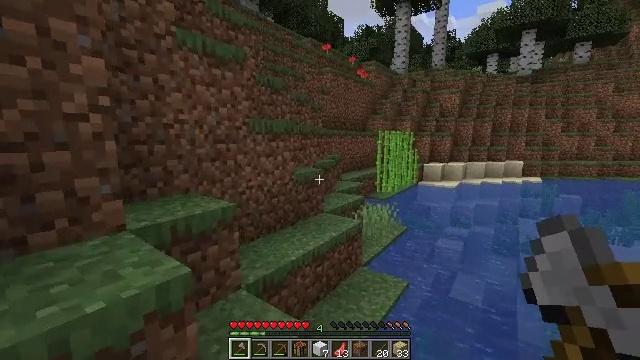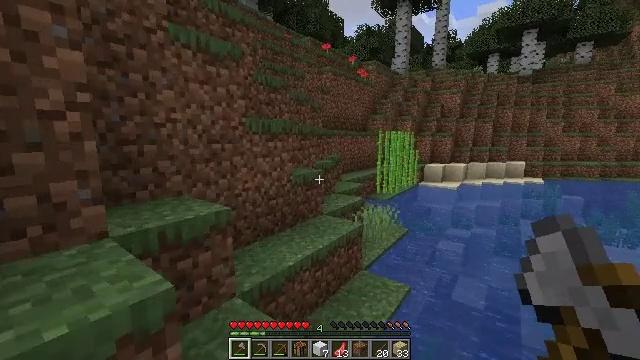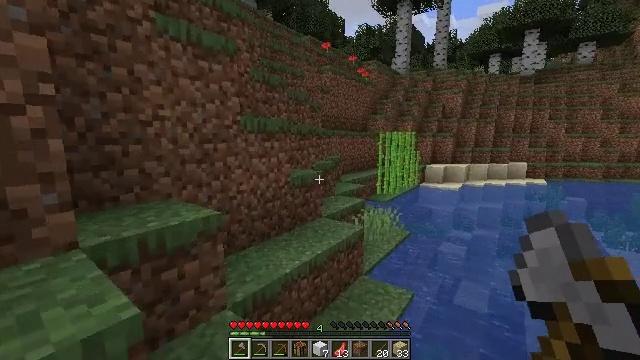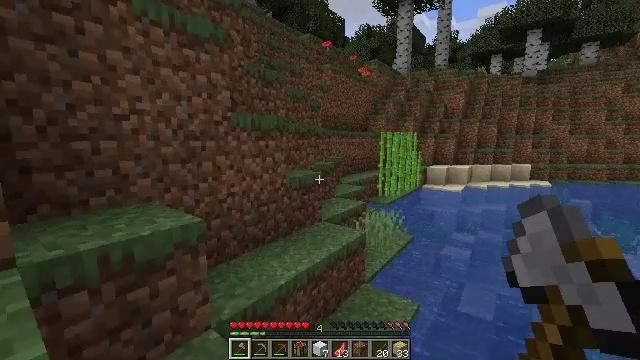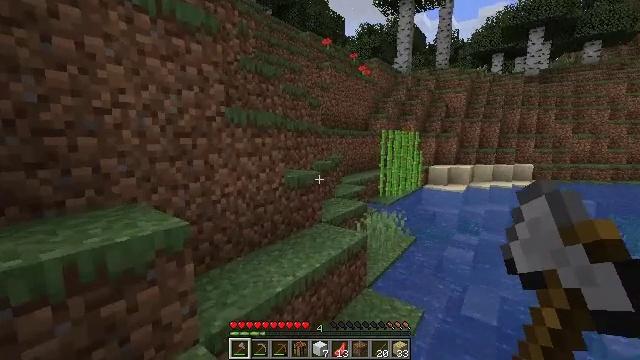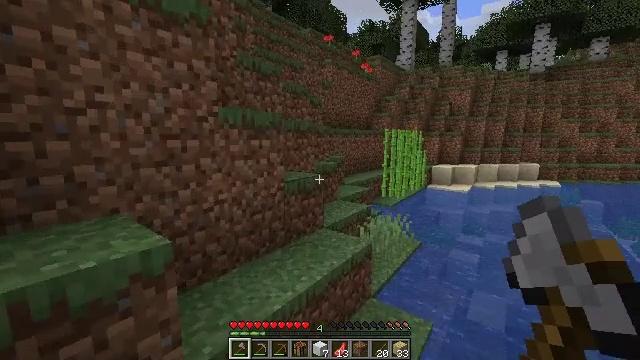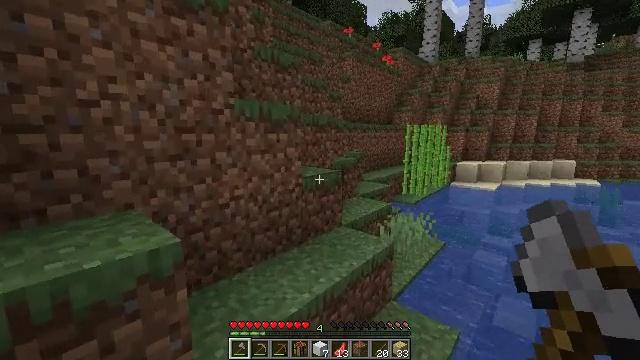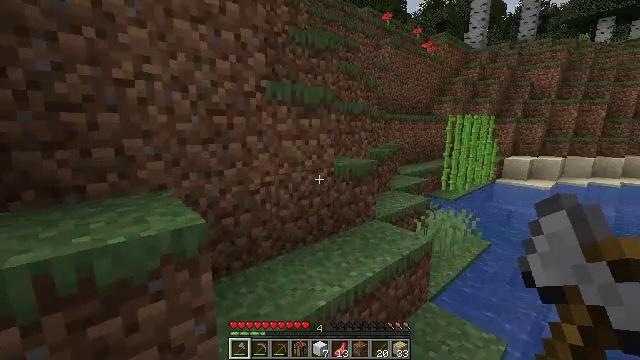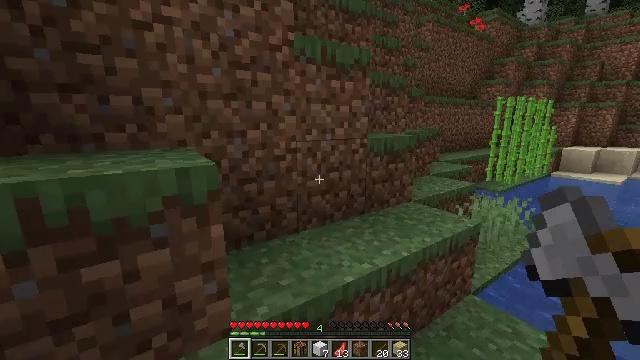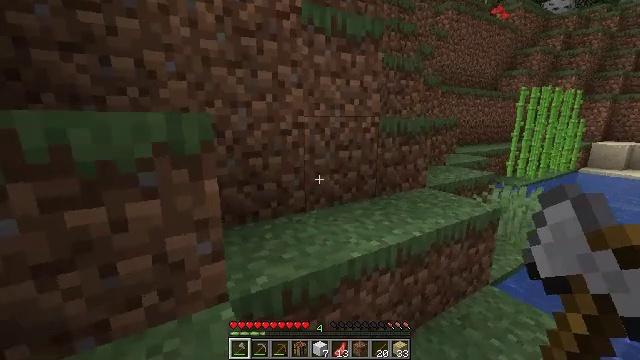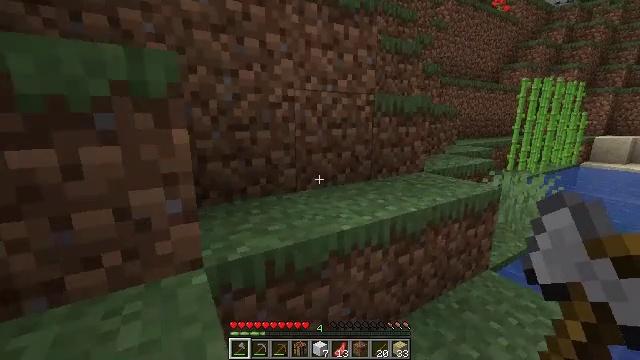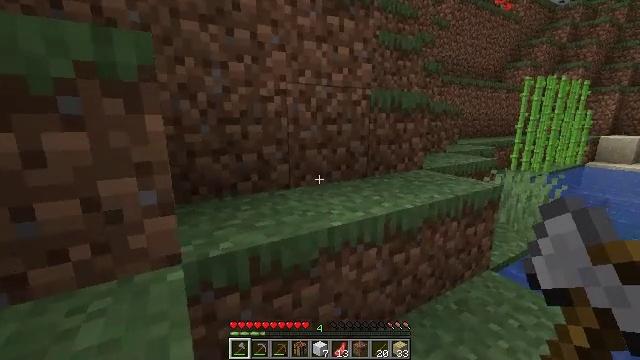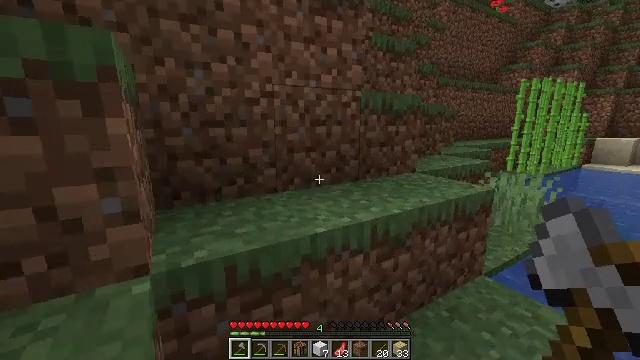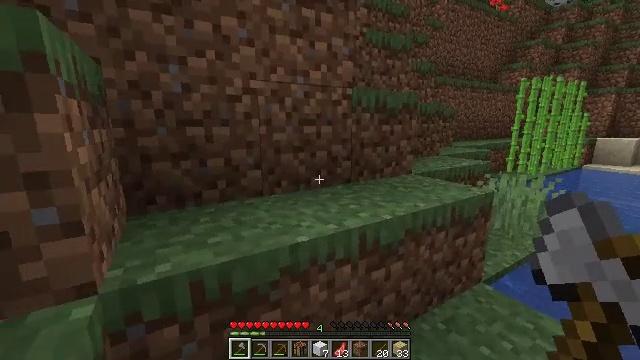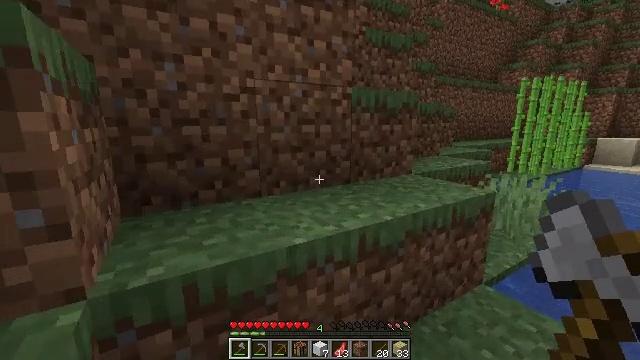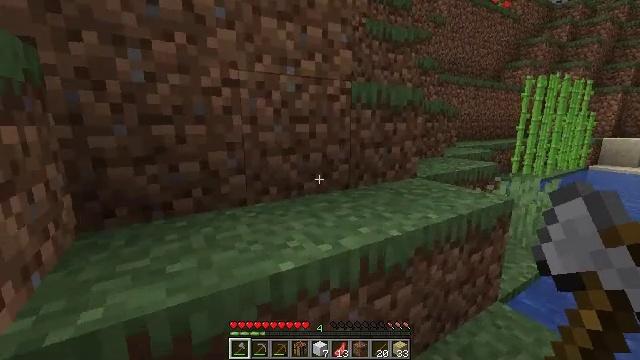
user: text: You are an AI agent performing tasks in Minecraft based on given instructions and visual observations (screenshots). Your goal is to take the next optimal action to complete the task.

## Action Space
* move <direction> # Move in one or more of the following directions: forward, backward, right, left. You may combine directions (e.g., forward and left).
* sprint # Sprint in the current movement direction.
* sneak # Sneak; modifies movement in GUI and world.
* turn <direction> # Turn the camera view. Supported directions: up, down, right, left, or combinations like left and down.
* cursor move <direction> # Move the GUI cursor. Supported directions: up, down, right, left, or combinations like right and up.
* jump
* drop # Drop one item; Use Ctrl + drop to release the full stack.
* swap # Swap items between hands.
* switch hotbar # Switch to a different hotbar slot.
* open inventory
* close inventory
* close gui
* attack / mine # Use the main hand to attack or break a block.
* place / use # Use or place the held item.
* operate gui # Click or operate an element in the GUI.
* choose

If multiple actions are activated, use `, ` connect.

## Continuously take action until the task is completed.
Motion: motion action
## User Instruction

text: Gather sugar cane for crafting.
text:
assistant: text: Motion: move forward
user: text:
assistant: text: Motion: move forward
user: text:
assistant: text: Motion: move forward
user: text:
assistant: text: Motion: move forward
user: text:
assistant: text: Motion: move forward
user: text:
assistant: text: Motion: move forward, turn left
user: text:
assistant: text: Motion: move forward, turn left and down
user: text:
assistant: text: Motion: move forward, turn left and down
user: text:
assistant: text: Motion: move forward, turn left
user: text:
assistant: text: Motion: move forward
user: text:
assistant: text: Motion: move forward
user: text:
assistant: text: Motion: move forward
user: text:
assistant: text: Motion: move forward
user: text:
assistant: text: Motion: move forward
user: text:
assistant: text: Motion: move forward
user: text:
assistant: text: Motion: move forward, turn right
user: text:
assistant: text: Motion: move forward, turn right, jump
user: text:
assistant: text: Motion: move forward, jump
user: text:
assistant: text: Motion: move forward, jump
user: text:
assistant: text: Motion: move forward
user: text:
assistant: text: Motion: move forward
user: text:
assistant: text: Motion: move forward
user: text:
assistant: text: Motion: move forward
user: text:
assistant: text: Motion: move forward, turn right and up
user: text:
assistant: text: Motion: move forward, turn right and up
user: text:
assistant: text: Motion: move forward, turn right and up
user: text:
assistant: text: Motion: move forward, turn right and up
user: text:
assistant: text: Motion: move forward
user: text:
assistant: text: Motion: move forward
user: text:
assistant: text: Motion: move forward